Question: Count the number of objects in the diagram.
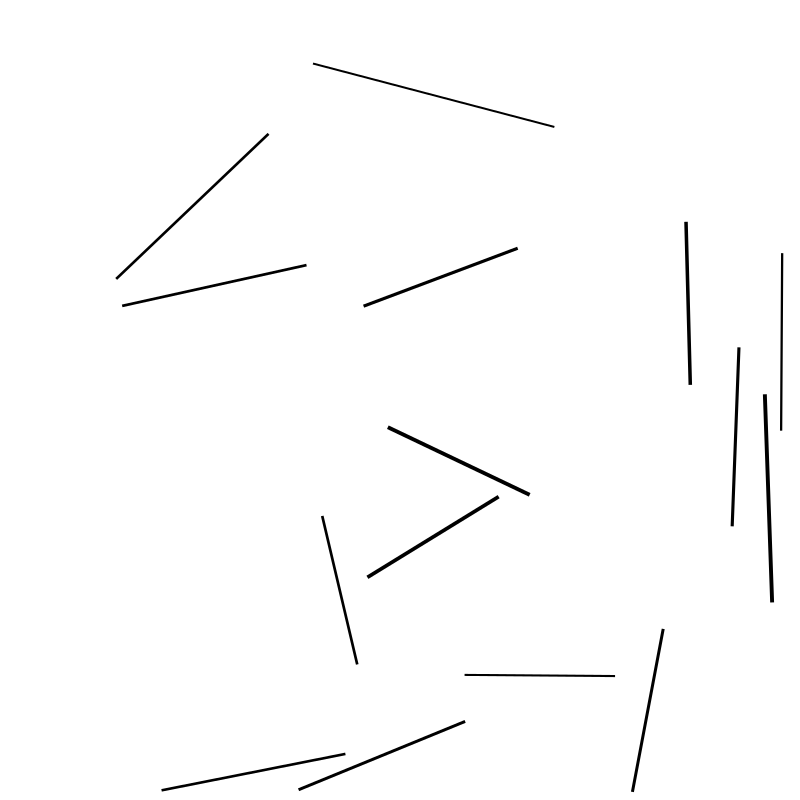
Answer: 15